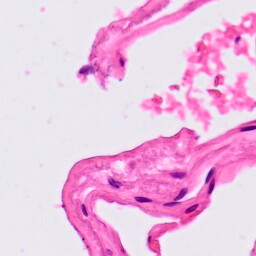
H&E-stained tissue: Lung